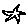
Label: star